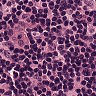
Metastatic tissue present: no